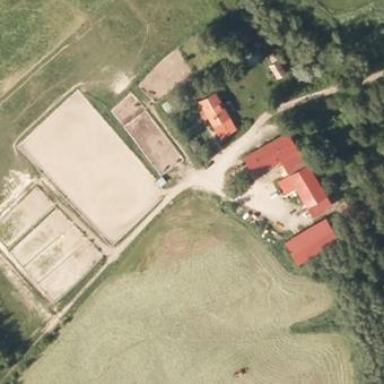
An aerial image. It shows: Farmyard area.